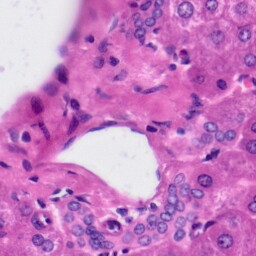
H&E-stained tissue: Liver